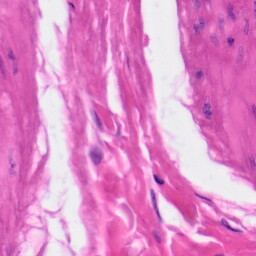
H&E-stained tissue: Skin